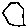
Label: hexagon